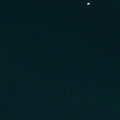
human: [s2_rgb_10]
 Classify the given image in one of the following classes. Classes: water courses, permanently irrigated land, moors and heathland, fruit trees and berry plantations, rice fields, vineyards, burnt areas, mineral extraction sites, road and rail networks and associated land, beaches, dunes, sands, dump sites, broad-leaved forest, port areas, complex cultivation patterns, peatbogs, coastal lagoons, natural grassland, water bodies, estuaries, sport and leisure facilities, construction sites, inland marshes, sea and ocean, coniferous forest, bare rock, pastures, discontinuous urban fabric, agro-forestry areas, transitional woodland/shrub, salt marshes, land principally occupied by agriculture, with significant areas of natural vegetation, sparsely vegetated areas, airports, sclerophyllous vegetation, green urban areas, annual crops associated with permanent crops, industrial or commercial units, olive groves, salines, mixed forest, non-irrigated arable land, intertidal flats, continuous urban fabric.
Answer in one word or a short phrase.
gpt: estuaries